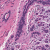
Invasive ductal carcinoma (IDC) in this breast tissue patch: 0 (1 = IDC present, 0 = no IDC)